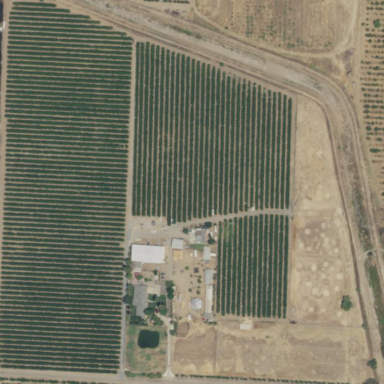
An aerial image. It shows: Orchard.